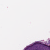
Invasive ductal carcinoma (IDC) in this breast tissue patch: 0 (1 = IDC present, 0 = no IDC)